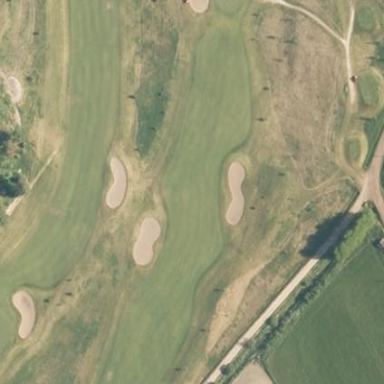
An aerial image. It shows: Area of rough grass used for golf.